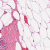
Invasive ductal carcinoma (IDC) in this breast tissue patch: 0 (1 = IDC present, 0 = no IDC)